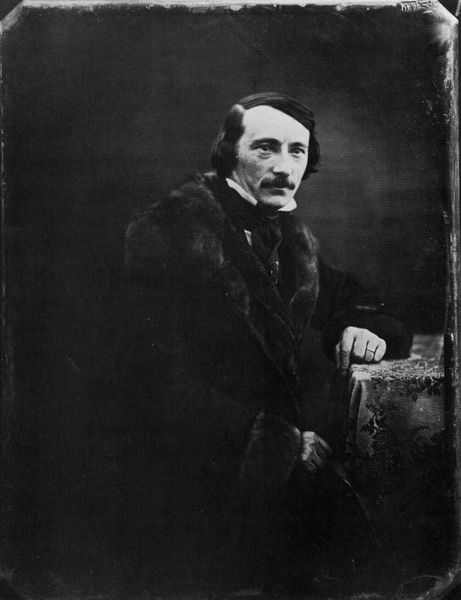
Titel: Selbstporträt
Künstler: Wilhelm Breuning
Standort: Hamburg
Institution: Museum für Kunst und Gewerbe
Schlagwörter: dunkel, hand, mann, weiß, frisur, haar, handschuh, hell, licht, mund, nase, schwarz, stuhl, tisch, blick, tuch, alt, bart, hemd, schnurrbart, augen, kragen, pelz, stehen, bildnis, herr, hände, portrait, porträt, tischdecke, einsamkeit, auge, haare, mantel, pose, sitzend, adel, decke, augenbrauen, frontal, scheitel, fell, lehnen, chair, hands, white, arm, black, collar, dark, dark hair, face, france, grey, hair, nose, old, robe, schnauz, sit, sitting, table, pfeife, ernst, seitenscheitel, brauen, looking, picture, reflection, podest, edel, augenbraue, aufstützen, ring, foto, fotografie, photographie, schwarz weiss, schriftsteller, stift, braue, altar, photo, pelzkragen, pelzmantel, tischecke, schreiben, man, head, boy, eyes, male, stand, suit, winter, light, paper, anlehnen, black and white, gaze, fotographie, shadow, chin, coat, fellkragen, fur, mouth, scarf, wrinkles, beard, auflehnen, cravat, desk, jacket, lean, leaning, tie, person, historisch, human, arms, shoulder, history, archiv, ears, gazing, ehering, cloth, fingers, pale, stare, colour, cheek, eyebrows, mouse, gloves, tablecloth, contrast, rich, forehead, standing, photograph, photography, russia, bowtie, mustache, moustache, scheiel, married, posed, material, parted, 1900, 1915, ds, lighting, whute, portret, brows, cp;;ar, poe, mysterious, film, darkroom, melancholic, vintage, hitler, blackwhite, ascot, pelzu, canada, scientist, glvoes, fur coat, cit, black/white, lost in thought, back and white, middle-aged, blazer, frenchman, side parting, wedding ring, dapper, old-timey, ectoplasm, side part, edgar allan poe, alaska, deep-set, schnazr, eyeys, daguerrotypie, stpne